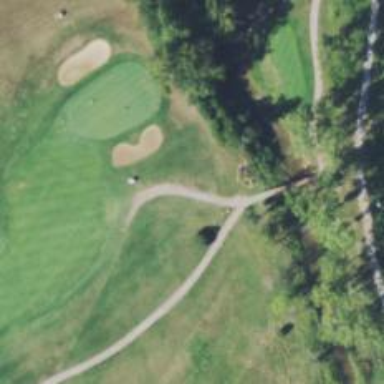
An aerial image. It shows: Pathway for golfing.